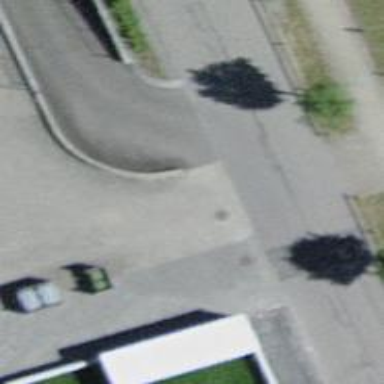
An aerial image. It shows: Parking aisle designated as service road.